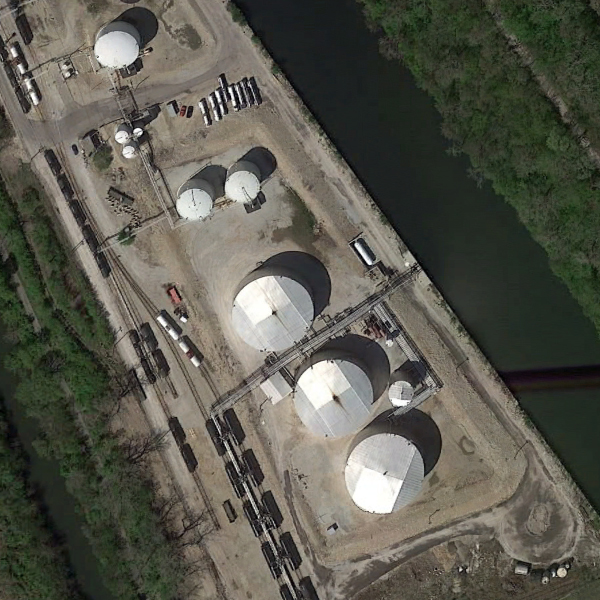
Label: StorageTanks